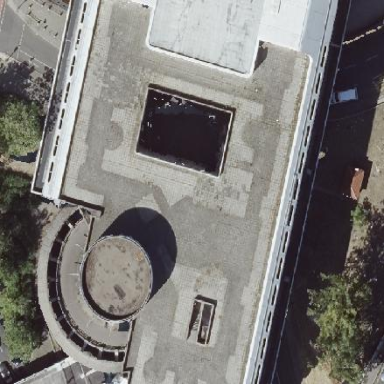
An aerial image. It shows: Multi-storey parking building with flat roof. It is designated as amenity parking.